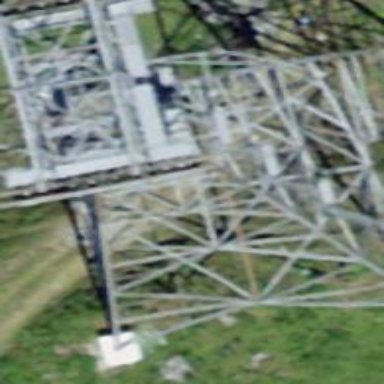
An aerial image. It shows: Pylon for aerialway.